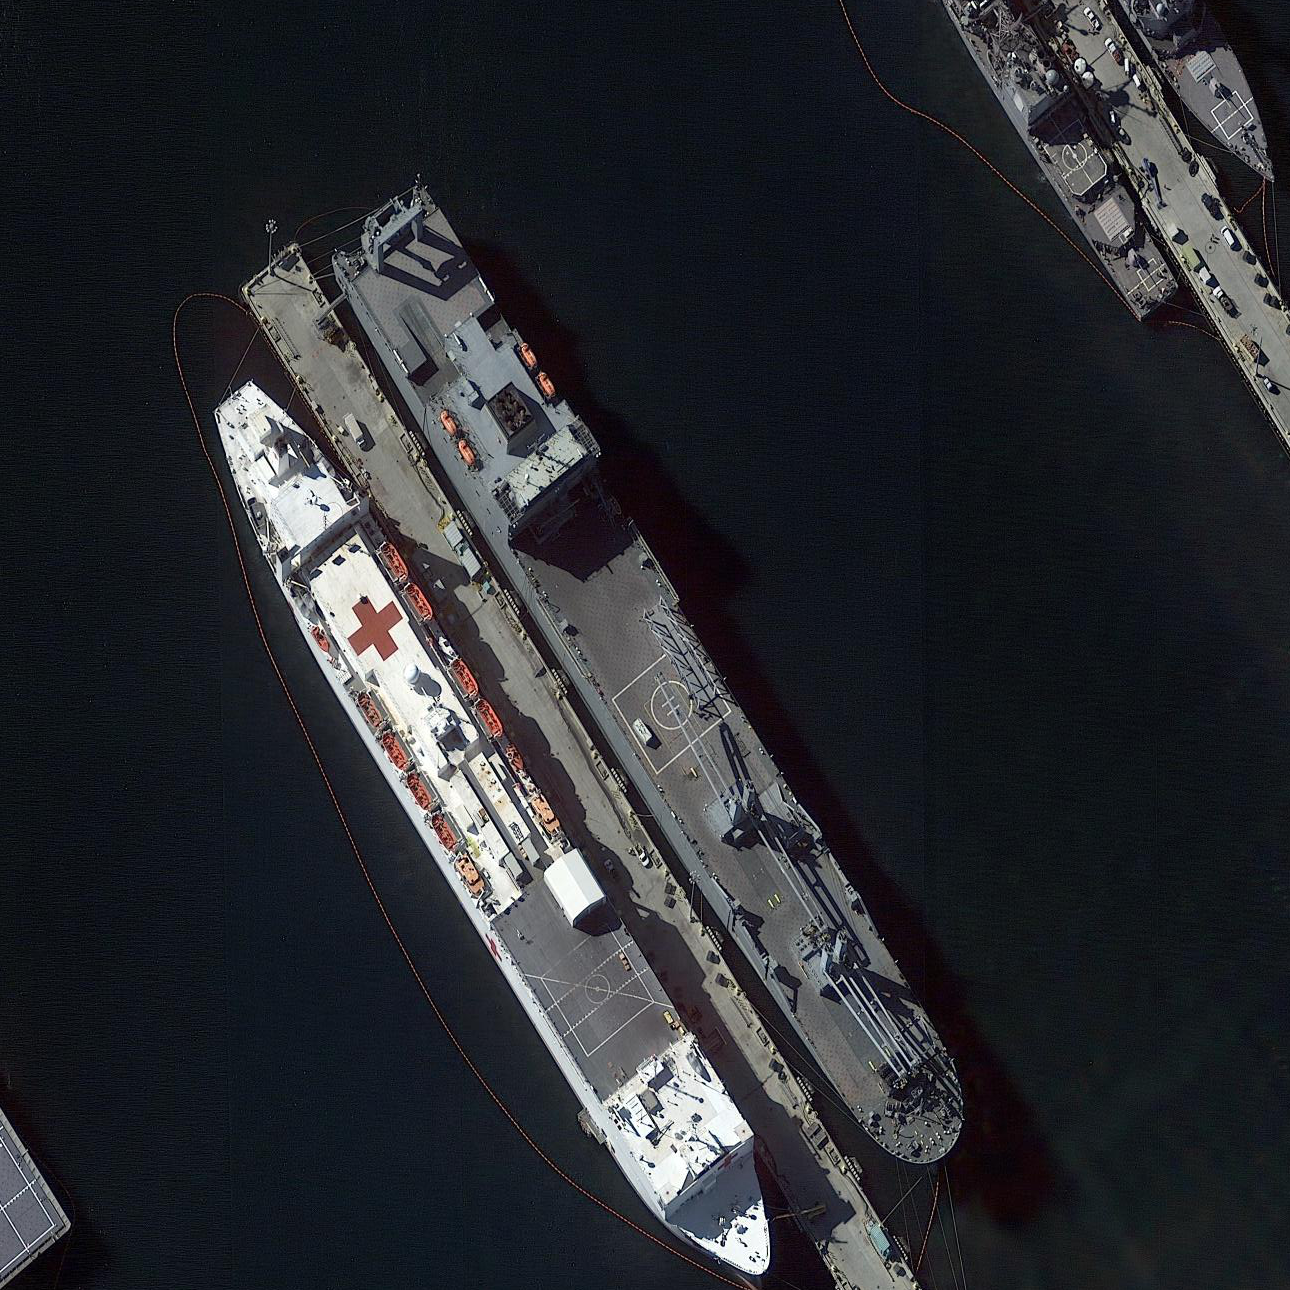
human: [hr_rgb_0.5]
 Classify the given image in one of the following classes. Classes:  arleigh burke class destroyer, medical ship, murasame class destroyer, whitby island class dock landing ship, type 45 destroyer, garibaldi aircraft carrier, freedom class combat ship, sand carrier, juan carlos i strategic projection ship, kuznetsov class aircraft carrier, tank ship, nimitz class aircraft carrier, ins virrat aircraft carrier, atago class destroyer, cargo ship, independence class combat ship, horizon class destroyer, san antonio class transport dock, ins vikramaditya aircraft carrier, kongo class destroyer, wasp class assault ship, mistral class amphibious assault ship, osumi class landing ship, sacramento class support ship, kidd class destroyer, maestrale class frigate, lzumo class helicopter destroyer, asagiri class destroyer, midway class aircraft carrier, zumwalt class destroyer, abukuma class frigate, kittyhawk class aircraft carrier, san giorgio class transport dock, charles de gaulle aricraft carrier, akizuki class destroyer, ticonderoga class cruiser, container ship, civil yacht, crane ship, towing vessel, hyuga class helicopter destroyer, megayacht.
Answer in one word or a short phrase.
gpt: Medical ship